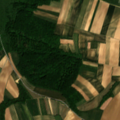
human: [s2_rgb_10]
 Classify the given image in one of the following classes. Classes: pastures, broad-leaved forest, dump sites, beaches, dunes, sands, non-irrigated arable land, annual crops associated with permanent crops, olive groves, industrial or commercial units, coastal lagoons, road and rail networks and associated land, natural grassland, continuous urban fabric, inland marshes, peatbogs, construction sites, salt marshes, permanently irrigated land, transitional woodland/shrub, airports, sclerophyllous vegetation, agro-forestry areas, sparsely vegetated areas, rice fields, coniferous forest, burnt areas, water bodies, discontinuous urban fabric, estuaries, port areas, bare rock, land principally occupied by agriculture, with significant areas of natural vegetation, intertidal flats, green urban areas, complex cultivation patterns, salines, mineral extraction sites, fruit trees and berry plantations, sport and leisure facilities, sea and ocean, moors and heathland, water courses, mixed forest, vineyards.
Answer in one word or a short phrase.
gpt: non-irrigated arable land, complex cultivation patterns, broad-leaved forest